Question: I am new to Adobe Air. I wanted to draw rectangles in a new utility window.
I tried with this code:
'''
newSprite= new Sprite();
newSprite.x = 0;
newSprite.y = 0;
newSprite.graphics.beginFill(0x00ff00, 1);
newSprite.graphics.drawRect(-100, 0, 100, 100);
newSprite.graphics.endFill();
myNativeWindow.stage.addChild(newSprite);
'''
The problem is the green rectangle is far on the right side. I am not sure why?

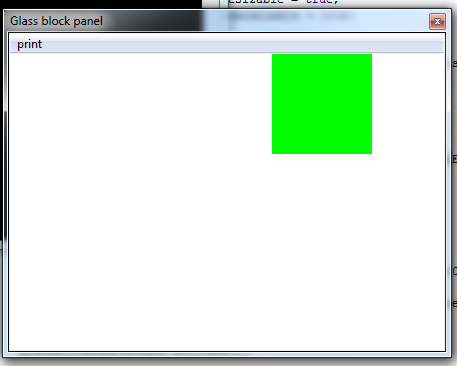
Answer: Try something like:
'''
stage.scaleMode = StageScaleMode.NO_SCALE;
stage.align = StageAlign.TOP_LEFT;
newSprite= new Sprite();
newSprite.x = 0;
newSprite.y = 0;
newSprite.graphics.beginFill(0x00ff00, 1);
//changing the x position just for testing purpose...
newSprite.graphics.drawRect(0, 0, 100, 100);
newSprite.graphics.endFill();
myNativeWindow.stage.addChild(newSprite);
'''